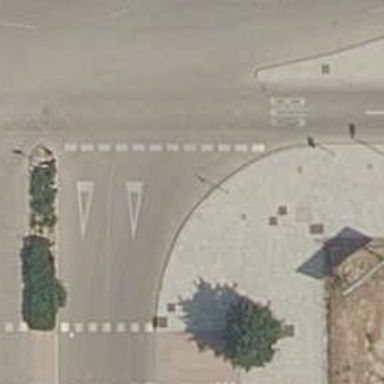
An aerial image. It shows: Road with "give way" sign.